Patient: sex F, age 63
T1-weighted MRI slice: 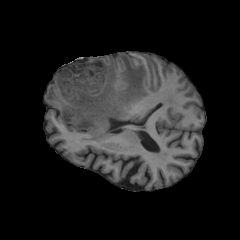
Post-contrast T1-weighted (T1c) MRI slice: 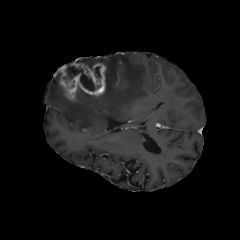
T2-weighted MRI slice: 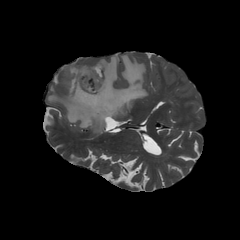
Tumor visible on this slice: yes
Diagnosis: Glioblastoma, IDH-wildtype
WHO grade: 4